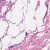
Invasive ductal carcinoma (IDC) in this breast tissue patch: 0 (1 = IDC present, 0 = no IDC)